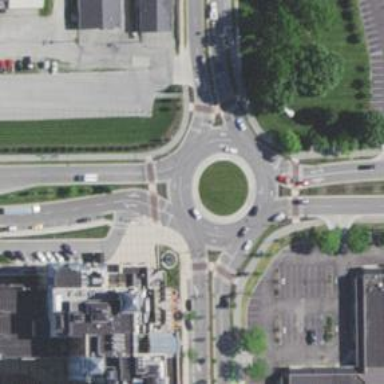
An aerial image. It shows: Secondary road with asphalt surface leading to roundabout.